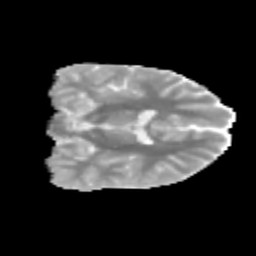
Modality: MD
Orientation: coronal
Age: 11
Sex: male
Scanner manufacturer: siemens
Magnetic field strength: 3 T
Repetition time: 3.8 s
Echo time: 0.07 s